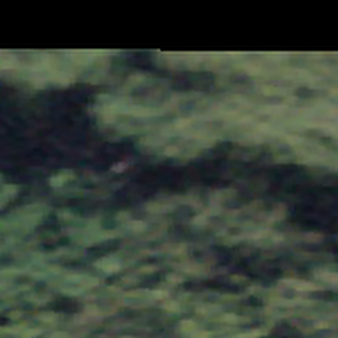
Label: other